Question: I tried to download the following: <URL>
but I get an error message:

Is there version of this for Server 2008?
I searched a lot but I couldn't find anything..
Thanks!
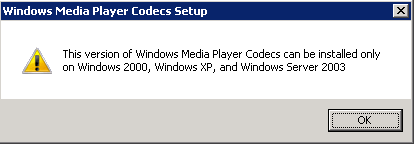
Answer: I found out that <URL> includes all WM9Codecs and working on Windows Server 2008.
This pack does the job!